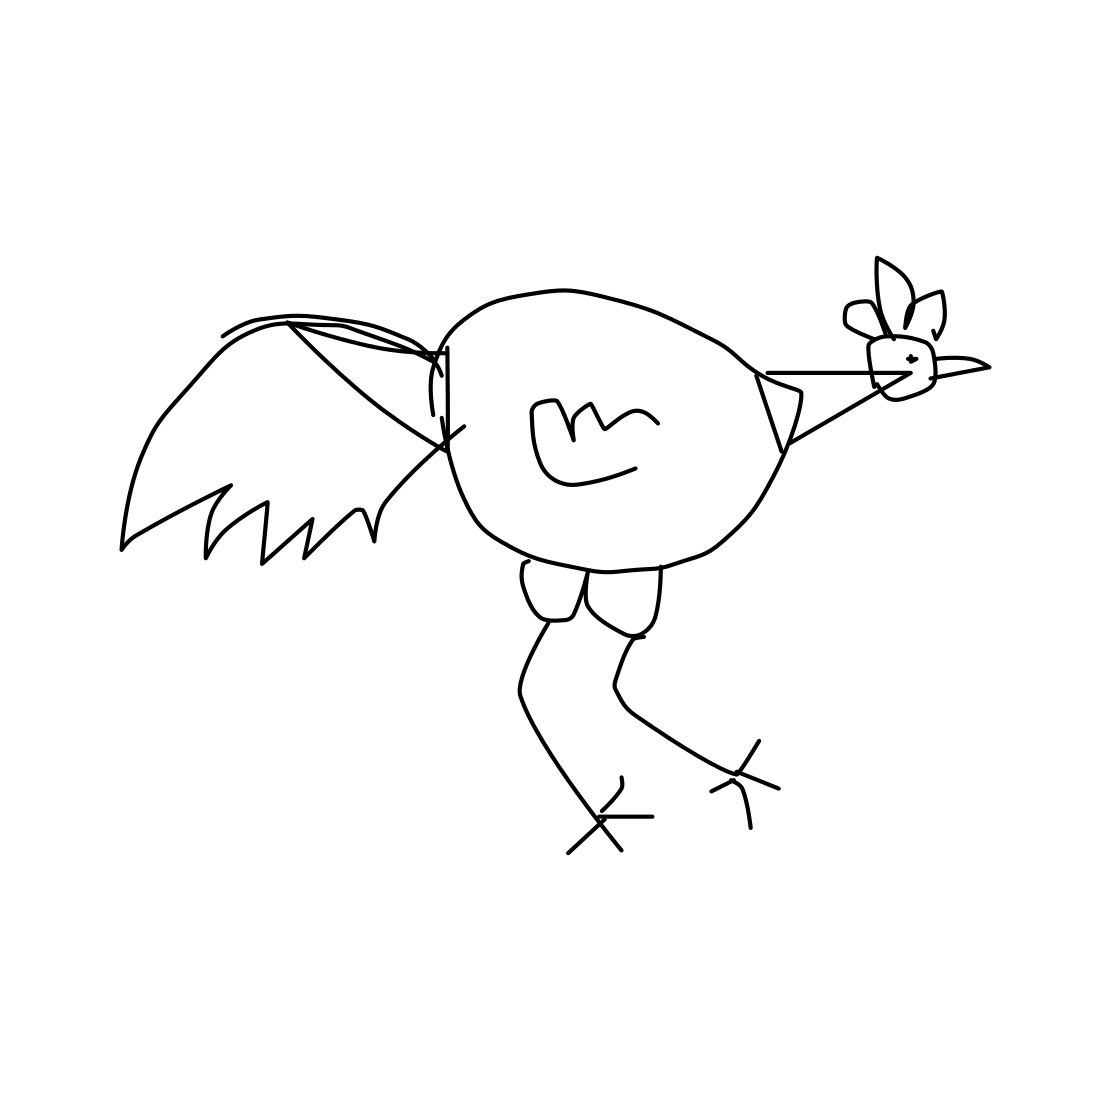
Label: rooster